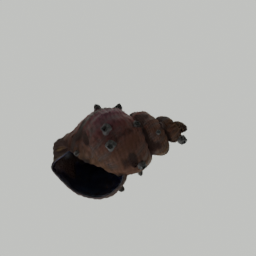
Label: animals